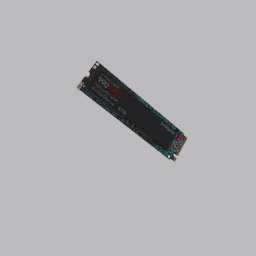
Label: electronics